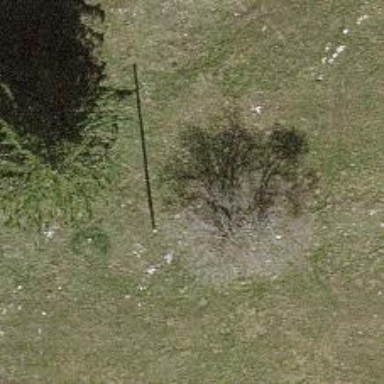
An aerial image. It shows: Power pole.